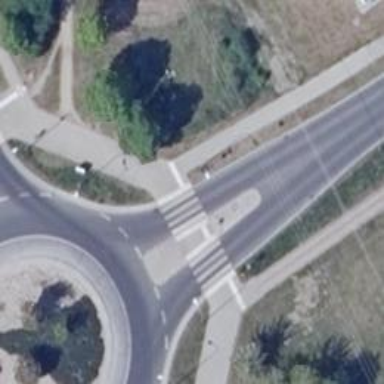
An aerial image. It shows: Uncontrolled zebra crossing.